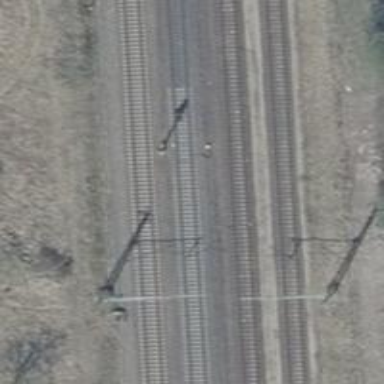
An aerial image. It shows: Railway signal.